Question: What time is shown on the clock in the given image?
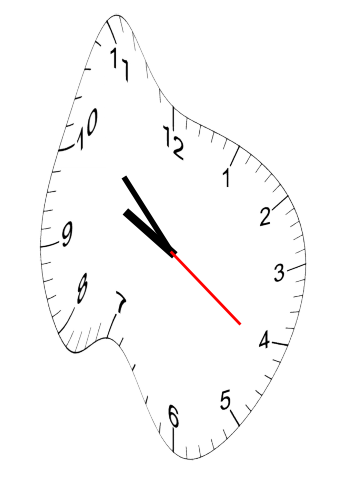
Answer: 09:52:21